Question: I would like to use a LinearLayout to position two TextViews' texts to the left in a single row . One TextView on the left hand side, the other on the right hand side. whole rows texts will be on the same line as vertically. Here is my XML:
'''
<?xml version="1.0" encoding="utf-8"?>
<LinearLayout xmlns:android="http://schemas.android.com/apk/res/android"
xmlns:tools="http://schemas.android.com/tools"
android:layout_width="match_parent"
android:layout_height="match_parent"
android:gravity="top|center"
android:orientation="vertical"
tools:context=".Butcegiris" >
<ScrollView
android:layout_width="match_parent"
android:layout_height="match_parent"
android:orientation="vertical"
tools:ignore="UselessParent" >
<LinearLayout
android:layout_width="match_parent"
android:layout_height="wrap_content"
android:layout_margin="5dp"
android:background="@android:color/background_light"
android:orientation="vertical" >
<LinearLayout
android:id="@+id/tableRow1"
android:layout_width="match_parent"
android:layout_height="wrap_content"
android:orientation="horizontal" >
<TextView
android:id="@+id/textButtonBakici"
android:layout_width="wrap_content"
android:layout_height="wrap_content"
android:layout_weight="1"
android:text="@string/textBakici" />
<LinearLayout
android:layout_width="wrap_content"
android:layout_height="wrap_content"
android:layout_gravity="left"
android:layout_weight="1"
android:gravity="left"
android:orientation="horizontal" >
<TextView
android:id="@+id/textButtonBakici2"
android:layout_width="wrap_content"
android:layout_height="wrap_content"
android:text="@string/textBakici" />
</LinearLayout>
</LinearLayout>
<LinearLayout
android:id="@+id/tableRow2"
android:layout_width="match_parent"
android:layout_height="wrap_content"
android:orientation="horizontal" >
<TextView
android:id="@+id/textKrediAraba"
android:layout_width="wrap_content"
android:layout_height="wrap_content"
android:layout_weight="1"
android:text="@string/textKrediAraba" />
<LinearLayout
android:layout_width="wrap_content"
android:layout_height="wrap_content"
android:layout_gravity="left"
android:layout_weight="1"
android:gravity="left"
android:orientation="horizontal" >
<TextView
android:id="@+id/textKrediAraba2"
android:layout_width="wrap_content"
android:layout_height="wrap_content"
android:text="@string/textKrediAraba" />
</LinearLayout>
</LinearLayout>
'''
and its view;

vertically, numbers will be on the same line. thank you very much for your helps...
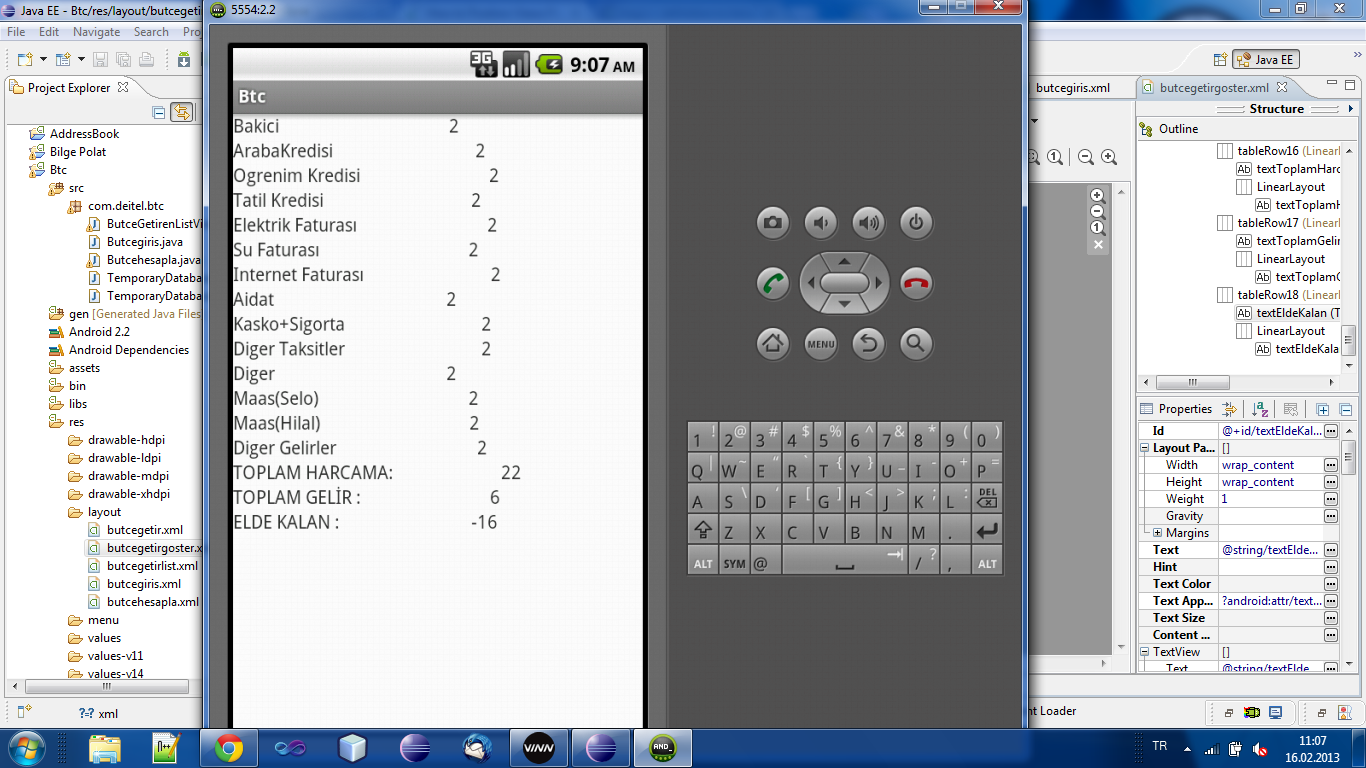
Answer: Your elements with layout_weight should have layout_width set to match_parent:
'''
<?xml version="1.0" encoding="utf-8"?>
<LinearLayout xmlns:android="http://schemas.android.com/apk/res/android"
xmlns:tools="http://schemas.android.com/tools"
android:layout_width="match_parent"
android:layout_height="match_parent"
android:gravity="top|center"
android:orientation="vertical"
tools:context=".Butcegiris" >
<ScrollView
android:layout_width="match_parent"
android:layout_height="match_parent"
android:orientation="vertical"
tools:ignore="UselessParent" >
<LinearLayout
android:layout_width="match_parent"
android:layout_height="wrap_content"
android:layout_margin="5dp"
android:background="@android:color/background_light"
android:orientation="vertical" >
<LinearLayout
android:id="@+id/tableRow1"
android:layout_width="match_parent"
android:layout_height="wrap_content"
android:orientation="horizontal" >
<TextView
android:id="@+id/textButtonBakici"
android:layout_width="match_parent"
android:layout_height="wrap_content"
android:layout_weight="1"
android:text="@string/textBakici" />
<LinearLayout
android:layout_width="match_parent"
android:layout_height="wrap_content"
android:layout_gravity="left"
android:layout_weight="1"
android:gravity="left"
android:orientation="horizontal" >
<TextView
android:id="@+id/textButtonBakici2"
android:layout_width="wrap_content"
android:layout_height="wrap_content"
android:text="@string/textBakici" />
</LinearLayout>
</LinearLayout>
<LinearLayout
android:id="@+id/tableRow2"
android:layout_width="match_parent"
android:layout_height="wrap_content"
android:orientation="horizontal" >
<TextView
android:id="@+id/textKrediAraba"
android:layout_width="match_parent"
android:layout_height="wrap_content"
android:layout_weight="1"
android:text="@string/textKrediAraba" />
<LinearLayout
android:layout_width="match_parent"
android:layout_height="wrap_content"
android:layout_gravity="left"
android:layout_weight="1"
android:gravity="left"
android:orientation="horizontal" >
<TextView
android:id="@+id/textKrediAraba2"
android:layout_width="wrap_content"
android:layout_height="wrap_content"
android:text="@string/textKrediAraba" />
</LinearLayout>
</LinearLayout>
'''